Question: I try to display JSON data in html file with jQuery.
'null''unindefied'
I try with external JSON data from Flickr and I see at least '[Object]'
Also I try to test both files - HTML and JSON on local server - again nothing
I add MIME Type on my server for application/json
I checked JSON- it's valid
In Firebug I see JSON Response (see image below)
On same page I use and jQuery mobile and DW Fluid grid layout if it matters.
'''
({ "title": "Art and Culture",
"items": [
{"id":"kunst-im-tunnel","lat":"51.219917"},
{"id":"kunsthalle","lat":"51.227568"},
{"id":"kunstsammlung-nordrhein-westfalen","lat":"51.22841"}]
})
'''
'''
<?php
header('Cache-Control: no-store, no-cache, must-revalidate, private, post-check=0, pre-check=0');
header('Pragma: no-cache');
header('Expires: Sat, 26 Jul 1997 05:00:00 GMT');
header('Content-type: application/json; charset=utf-8');
$out = json_encode($post);
echo "({ "title": "Art and Culture","items": " .$out." })";
?>
'''
'''
$.getJSON("http://example.com/app.php?cat=category&jsoncallback=?",
{format: "json"},
function(data){
$.each(data.items, function(i,item){
$('<li>' + item.id + '</li>').appendTo("#list");
});
});
'''
Screenshot from Firebug:

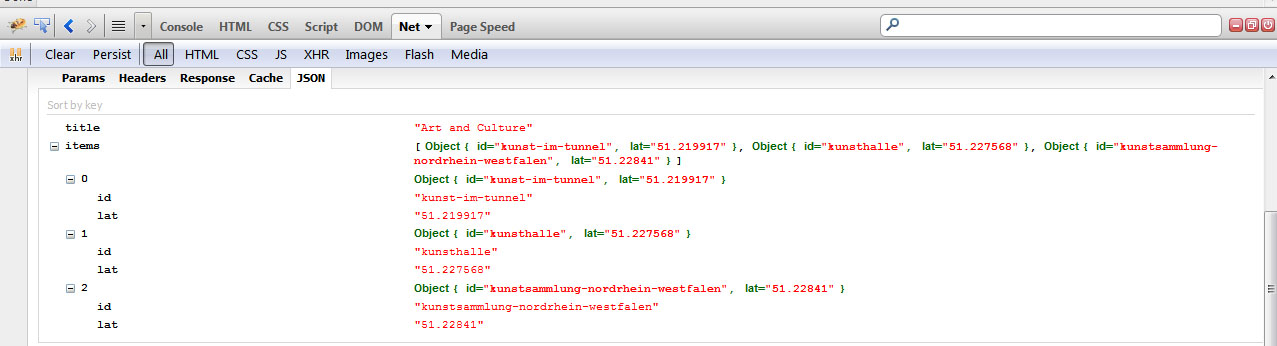
Answer: '''
({ "title": "Art and Culture",
"items": [
{"id":"kunst-im-tunnel","lat":"51.219917"},
{"id":"kunsthalle","lat":"51.227568"},
{"id":"kunstsammlung-nordrhein-westfalen","lat":"51.22841"}]
})
'''
But this one is Valid JSON
'''
{ "title": "Art and Culture",
"items": [
{"id":"kunst-im-tunnel","lat":"51.219917"},
{"id":"kunsthalle","lat":"51.227568"},
{"id":"kunstsammlung-nordrhein-westfalen","lat":"51.22841"}]
}
'''
And it will work nicely. Here is the working sample <URL>
Use <URL> to validate JSON.
Another suggestion is, Try to avoid calling the 'append' function in a loop. Create a variable and call the function only once. Something like this
'''
var strItems="";
$.each(data.items, function(i,item){
strItems+='<li>' + item.id + '</li>';
});
$("#list").html(strItems);
'''
Make sure you call the getJSON on document <URL> function
'''
$(function(){
$.getJSON("http://example.com/app.php?cat=category&jsoncallback=?",function(data){
var strItems="";
$.each(data.items, function(i,item){
strItems+='<li>' + item.id + '</li>';
});
$("#list").html(strItems);
});
});
'''